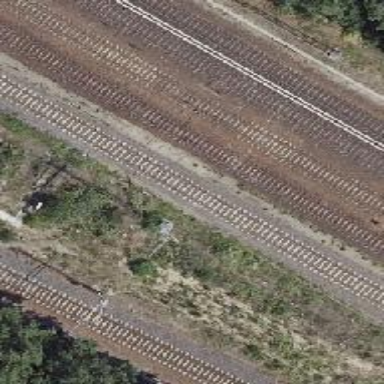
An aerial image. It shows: Railway signal.